Field crop: tomato
Growth stage: 1
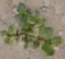
Species: portulaca